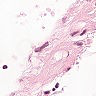
Metastatic tissue present: no